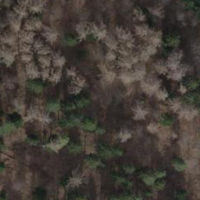
EUNIS habitat code: 43
Species observed at this site:
Lathyrus vernus